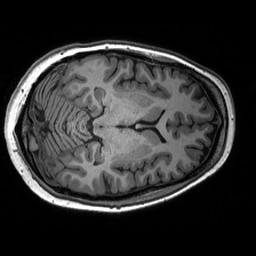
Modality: T1w
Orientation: axial
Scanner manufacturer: siemens
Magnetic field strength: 3 T
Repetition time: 2.53 s
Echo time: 0.00288 s